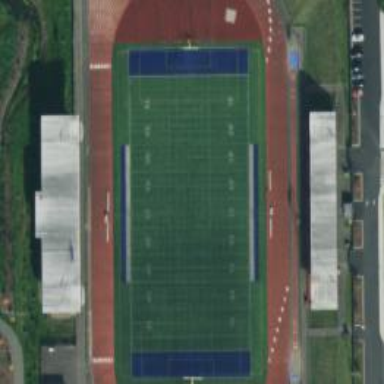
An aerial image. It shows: American football pitch with artificial turf surface for leisure land.